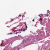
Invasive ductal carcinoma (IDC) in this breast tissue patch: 0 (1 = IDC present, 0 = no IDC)